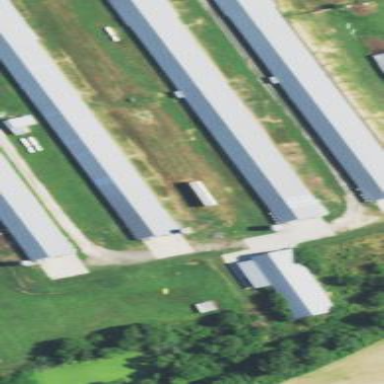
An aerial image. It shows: Farm auxiliary building.